五年级 · 立体几何学
文海小学 512 班在数学实验课上测量一个苹果的体积。第一小组甲同学先将 1.5 升水注入一个长方体水箱中（图 A），然后再将这个苹果放入长方体水箱中（图 B)，先后测量得到的数据如图所示。
$12 \mathrm{~cm}$

（图 A）

(图 B)

（1）你能根据该小组的实验数据计算出一个苹果的体积吗？先写出思路, 再进行计算。

（2）第二小组想要测量一个乒乓球的体积。你能帮他们设计方案, 测量出一个乒兵球的体积吗?（提示: 写出所用材料和主要步骤)
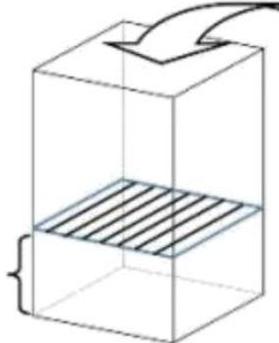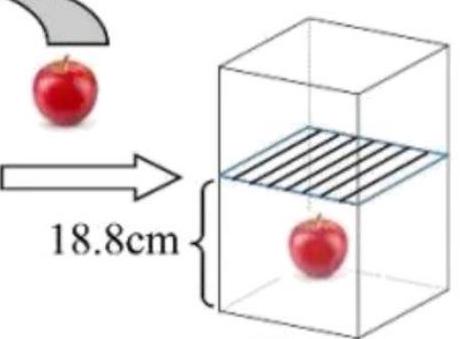
答案: 解（1）（2）见详解

【分析】（1）将苹果放入水箱中, 水面上升的水的体积就是苹果的体积, 再根据长方体的体积公式求出即可;

（2）将乒兵球放入量杯里, 沙子上升的沙子的体积就是物体的体积, 由此进行解答。

【详解】（1）思路：水上升的体积就是苹果的体积, 先求出水箱的底面积, 再求出两次的体积差就可以求出。

$1.5 \mathrm{~L}=1500 \mathrm{~cm}^{3}$

$1500 \div 12=125\left(\mathrm{~cm}^{2}\right)$

$125 \times(18.8-12)$

$=125 \times 6.8$

$=850\left(\mathrm{~cm}^{3}\right)$

（2）材料: 2 个量杯（有刻度的），沙子若干，乒兵球。

步骤: (1)先把沙子倒入量杯 $\mathrm{A}$ 中，显示刻度为 a 毫升。

(2)把乒兵球放入量杯 $\mathrm{B}$ 中，再把 $\mathrm{A}$ 中的沙子倒入 $\mathrm{B}$ 中，此时读出量杯的刻度为 $\mathrm{b}$ 毫升。

(3)计算: 两次度数差就是乒兵球的体积, 即（b-a）毫升。

【点睛】本题主要考查特殊物体体积的计算方法, 本题用到的知识点是: 长方体的体积公式和排水法。